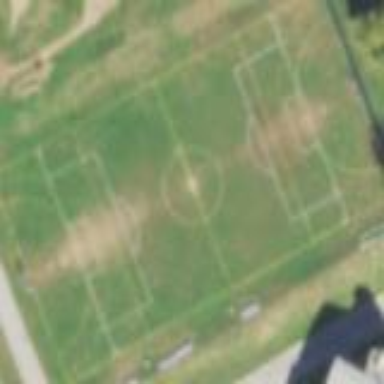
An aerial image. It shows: Soccer pitch for leisure land activities.